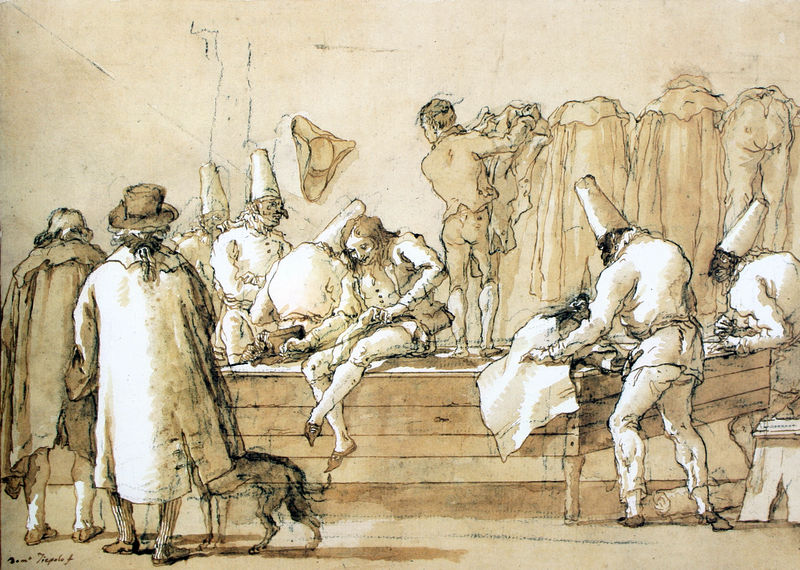
Titel: Der Schneiderladen (Pulcinella)
Künstler: Giovanni Domenico Tiepolo
Standort: New York
Institution: The Metropolitan Museum of Art
Schlagwörter: dunkel, mann, nackt, schatten, weiß, aquarell, menschen, sitzen, braun, frau, hell, holz, hut, hüte, kleider, licht, männer, rücken, schwarz, skizze, szene, tisch, zeichnung, gürtel, hund, hunde, tier, tuch, beige, schleife, alt, hose, kappen, mützen, wand, arm, band, kleidung, lang, rembrandt, sockel, signatur, haare, kostüm, mantel, stoffe, bühne, theater, arbeit, papier, ecke, italien, probe, schuhe, grafik, graphik, linien, latten, markt, bank, dielen, empore, hocker, schemel, sepia, romantik, spitz, verkleidung, handarbeit, nähen, zopf, goya, umkleide, anprobe, bett, stufe, faden, bretter, podest, knie, bad, strümpfe, laviert, tusche, hacken, knabe, maske, orient, schnitt, radierung, mäntel, koloriert, dreispitz, entwurf, rückenfiguren, eiss, schneiden, reise, leder, kostüme, umhänge, garderobe, mohr, kunden, aufhängen, schauspieler, sklaven, harlekin, kasper, pferdeschwanz, federzeichnung, schneiderei, schneidern, masken, skizzenhaft, pierrot, höhung, helfer, fez, umziehen, guache, schneider, lavur, pulcinella, pantalone, afro amerikaner, gerben, italienw, lassur, leggin, pferdeschwäne, sansculottes, gardrobe, schzneider